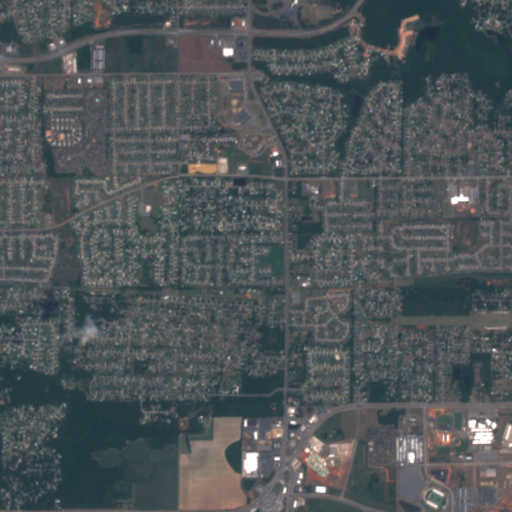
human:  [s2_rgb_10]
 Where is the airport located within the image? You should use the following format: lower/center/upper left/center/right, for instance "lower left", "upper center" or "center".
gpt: The airport is located in the center right of the image.
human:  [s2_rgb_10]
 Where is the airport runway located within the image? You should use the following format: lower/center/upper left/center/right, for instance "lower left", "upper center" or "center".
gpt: The airport runway is located in the center right of the image.
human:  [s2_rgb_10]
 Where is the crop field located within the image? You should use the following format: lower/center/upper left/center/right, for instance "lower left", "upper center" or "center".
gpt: The crop field is located in the lower right of the image.
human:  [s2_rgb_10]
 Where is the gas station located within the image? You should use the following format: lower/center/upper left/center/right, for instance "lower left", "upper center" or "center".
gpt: The gas station is located in the lower center of the image.
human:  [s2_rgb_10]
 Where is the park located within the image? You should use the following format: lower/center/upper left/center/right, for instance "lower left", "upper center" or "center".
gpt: The park is located in the lower right of the image.
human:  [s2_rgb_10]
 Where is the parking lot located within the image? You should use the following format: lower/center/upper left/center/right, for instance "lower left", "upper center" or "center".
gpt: The parking lot is located in the lower right of the image.
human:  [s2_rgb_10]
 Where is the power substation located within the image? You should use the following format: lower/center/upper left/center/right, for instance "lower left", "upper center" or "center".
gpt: The power substation is located in the center of the image.
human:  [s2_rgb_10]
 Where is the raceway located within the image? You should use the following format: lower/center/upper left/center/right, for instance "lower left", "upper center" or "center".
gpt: The raceway is located in the lower center of the image.
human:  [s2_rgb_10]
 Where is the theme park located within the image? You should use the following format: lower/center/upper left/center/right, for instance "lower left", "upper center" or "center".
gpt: The theme park is located in the lower center of the image.
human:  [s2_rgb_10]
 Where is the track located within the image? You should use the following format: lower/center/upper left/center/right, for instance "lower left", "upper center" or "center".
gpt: The track is located in the lower right of the image.
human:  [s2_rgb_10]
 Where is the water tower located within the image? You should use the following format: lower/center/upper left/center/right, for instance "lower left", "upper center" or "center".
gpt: The water tower is located in the lower right of the image.
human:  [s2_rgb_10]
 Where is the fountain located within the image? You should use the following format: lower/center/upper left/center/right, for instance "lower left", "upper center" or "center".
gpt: The fountain is located in the lower center of the image.
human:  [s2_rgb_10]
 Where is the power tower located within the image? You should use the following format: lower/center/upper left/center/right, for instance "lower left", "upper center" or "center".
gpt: There is no power tower in the image.